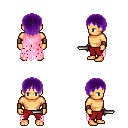
a pixel art fantasy rpg character, male body template, human, tanned skin, pink tattered cape, red pants, purple plain hairstyle, leather bracers, dagger, four views (front, back, left, right), 2x2 character sprite sheet, small pixel art, hard edges, no anti-aliasing